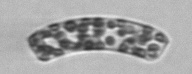
Label: Guinardia_striata